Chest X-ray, AP view. Patient: 62 years old, sex F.
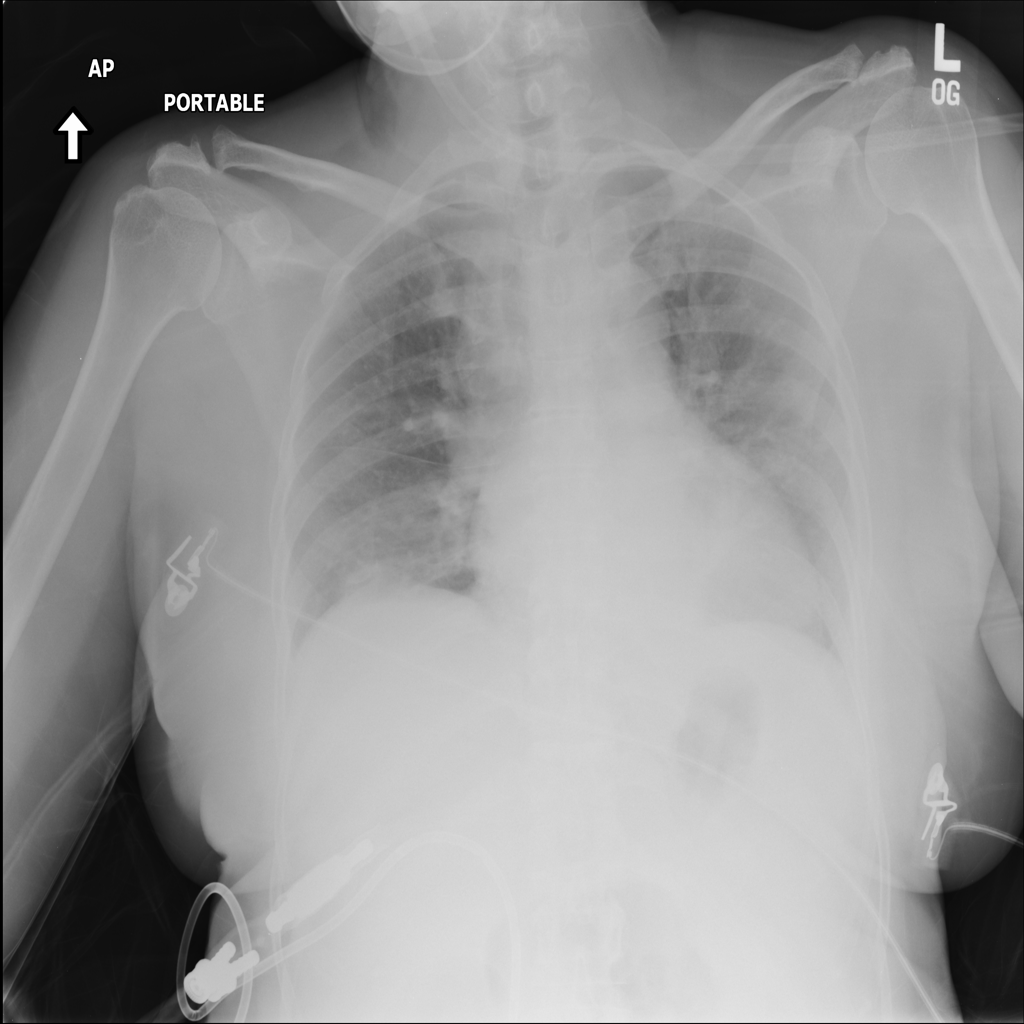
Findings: No Finding